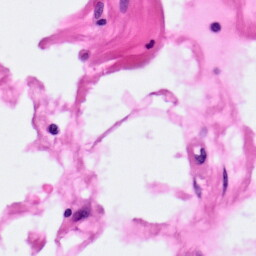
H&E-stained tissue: Pancreatic